Field crop: tomato
Growth stage: 1
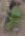
Species: solanum